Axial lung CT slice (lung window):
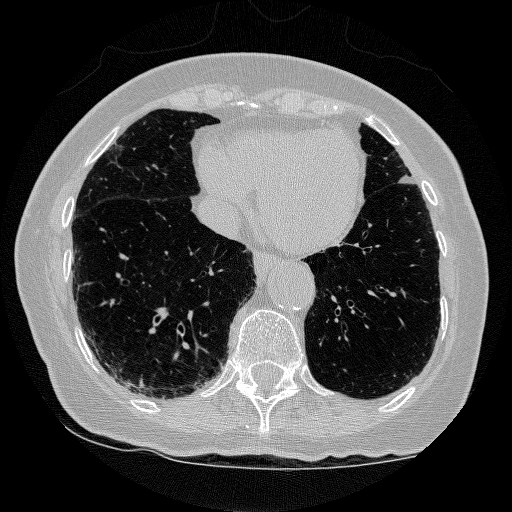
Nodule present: no